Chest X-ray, AP view. Patient: 57 years old, sex F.
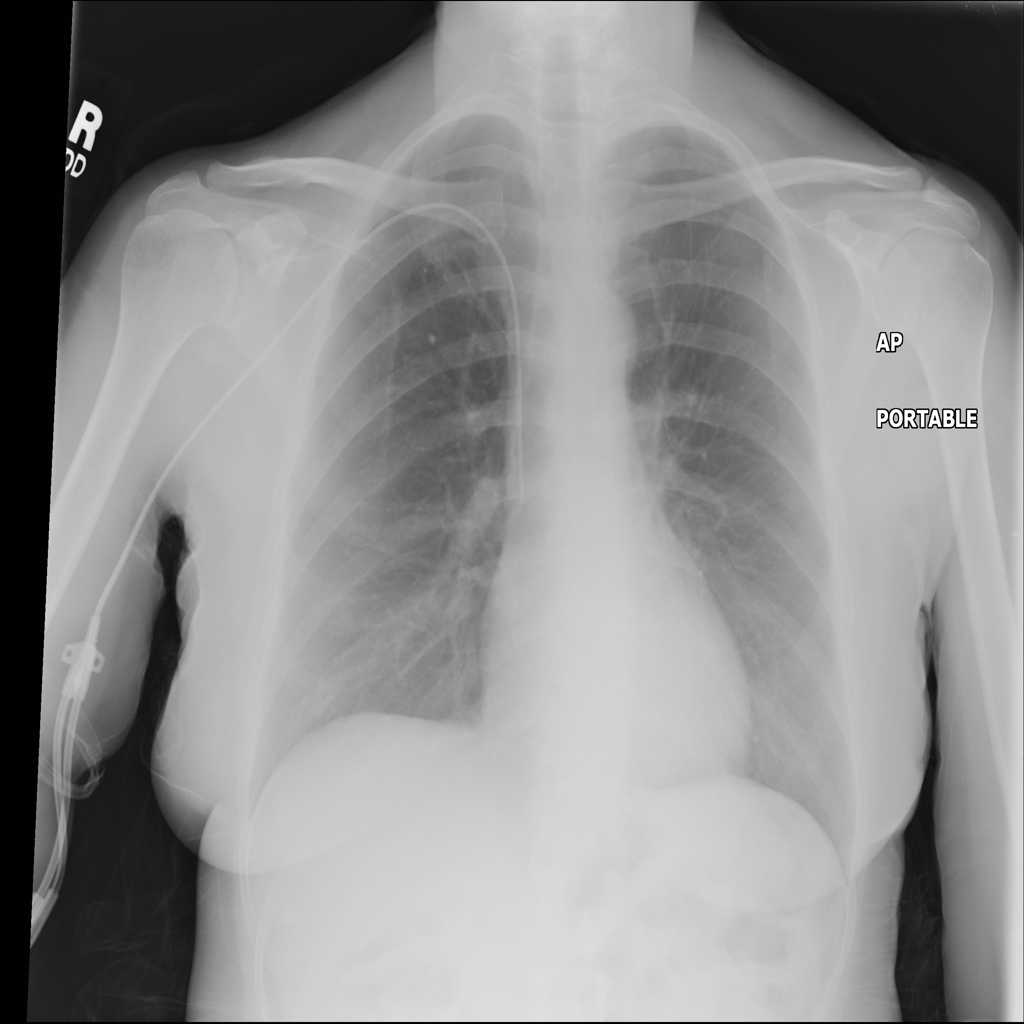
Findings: No Finding